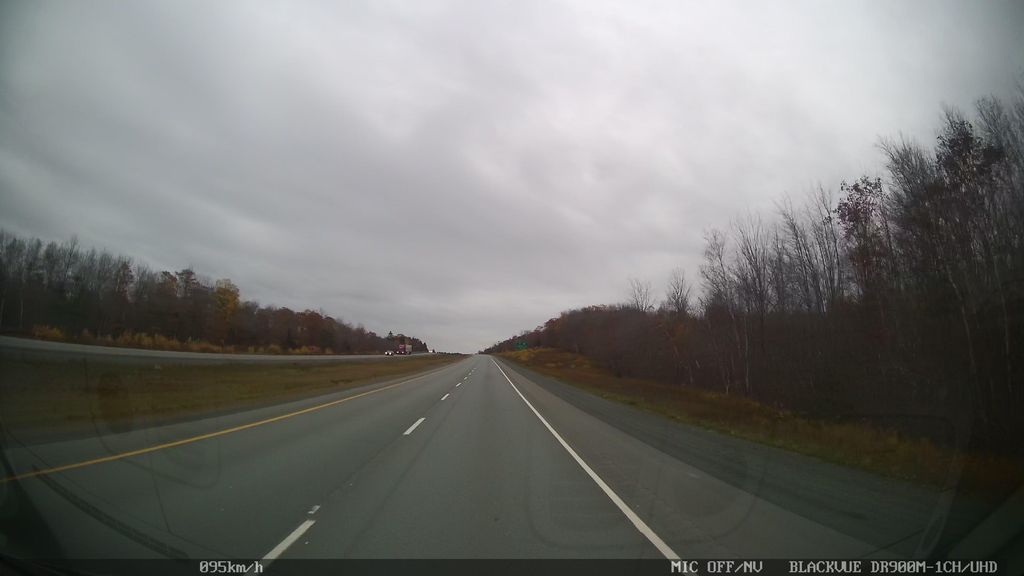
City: halifax